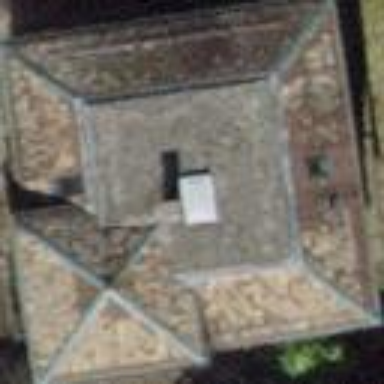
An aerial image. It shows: Building with tile roof.